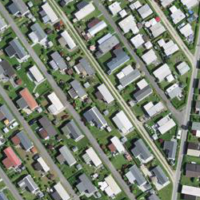
EUNIS habitat code: 53
Species observed at this site:
Macroglossum stellatarum